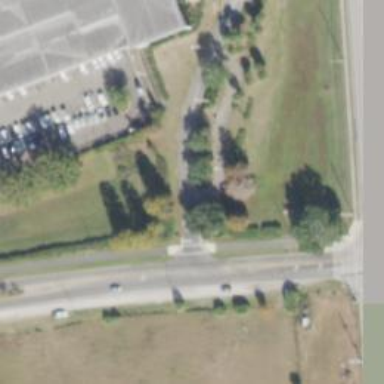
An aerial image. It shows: Marked crossing on cycleway.